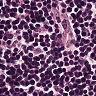
Metastatic tissue present: no